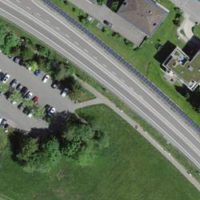
EUNIS habitat code: 52
Species observed at this site:
Betula pendula
Prunus padus